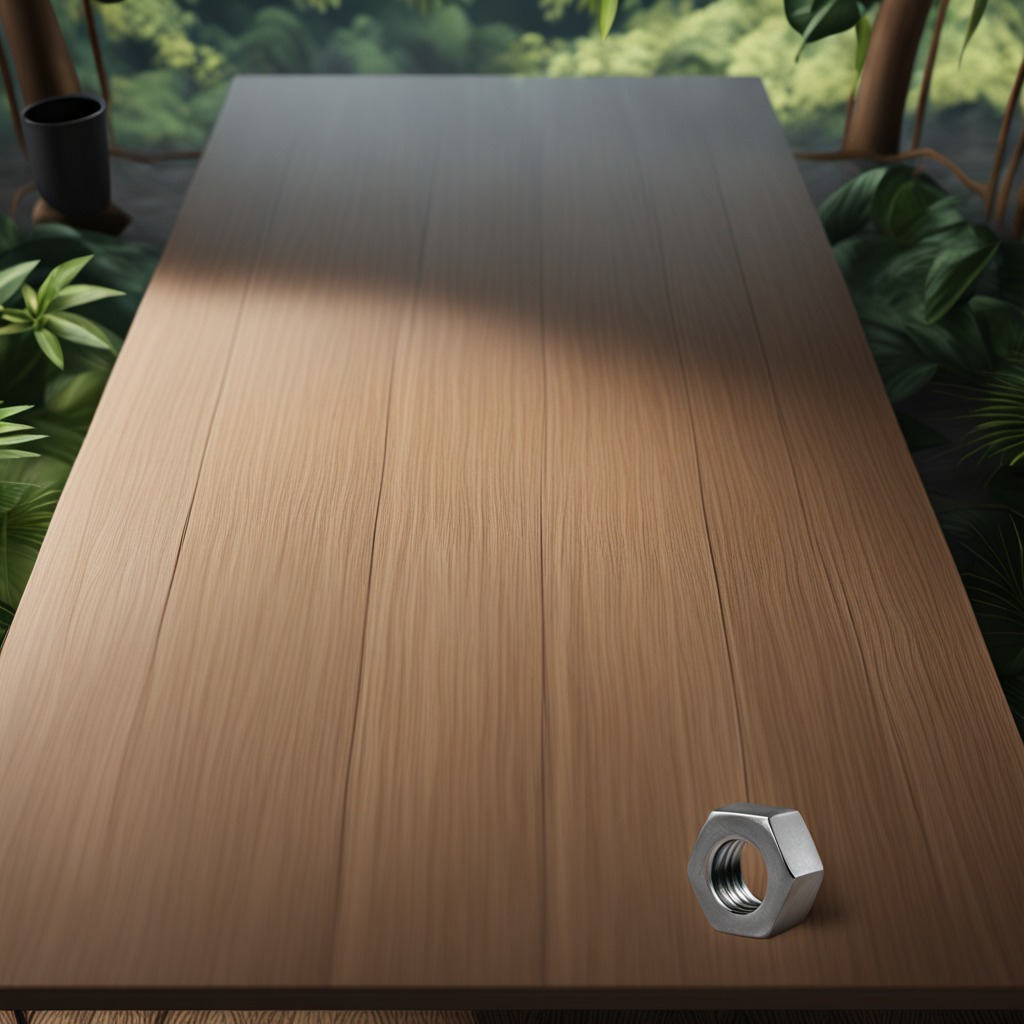
A metal nut is lying on the wooden table.